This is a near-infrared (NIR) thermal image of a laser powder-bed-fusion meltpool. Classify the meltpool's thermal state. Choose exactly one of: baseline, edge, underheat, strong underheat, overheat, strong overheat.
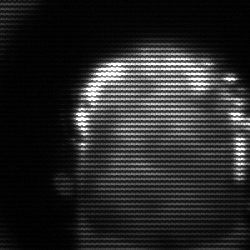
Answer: baseline